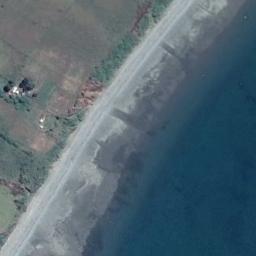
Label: beach